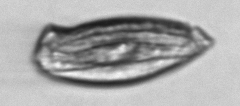
Label: Katodinium_or_Torodinium